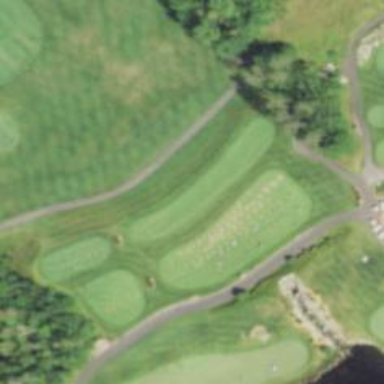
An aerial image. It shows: Golf tee on grassy land.